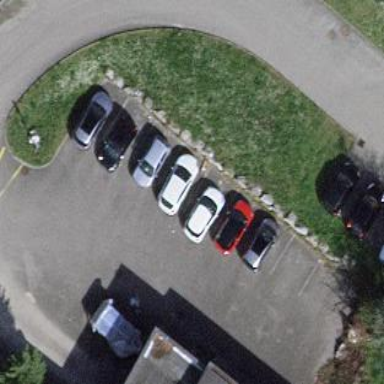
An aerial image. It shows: Parking space with designated surface.